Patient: sex M, age 69
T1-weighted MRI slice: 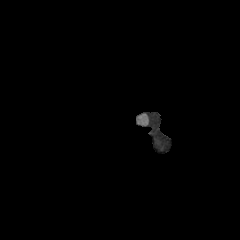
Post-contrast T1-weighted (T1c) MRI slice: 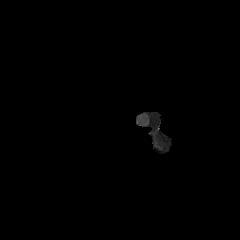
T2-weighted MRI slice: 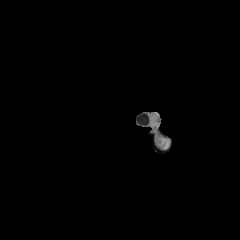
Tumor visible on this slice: no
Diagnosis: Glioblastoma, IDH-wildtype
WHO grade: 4